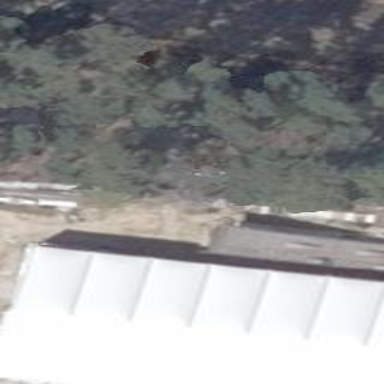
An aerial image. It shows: Industrial building.